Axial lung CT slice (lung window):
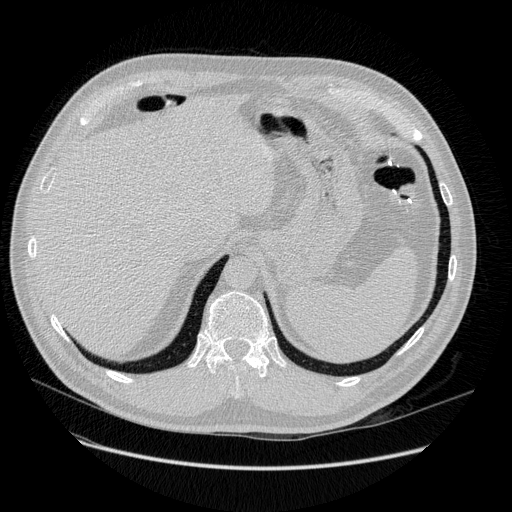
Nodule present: no